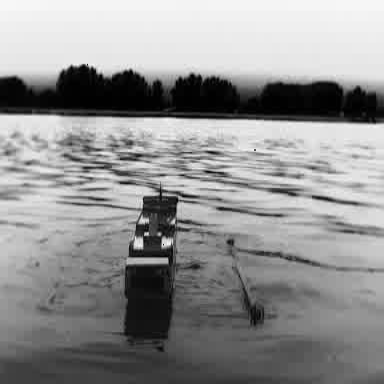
There is a container_ship in the infrared image.